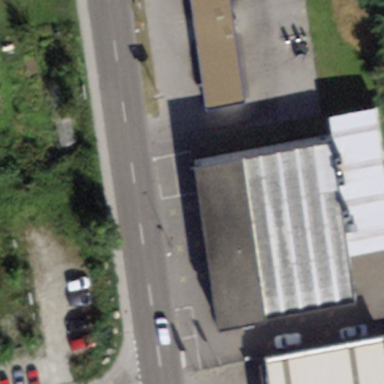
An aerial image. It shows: Building housing car repair shop.